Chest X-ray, AP view. Patient: 56 years old, sex F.
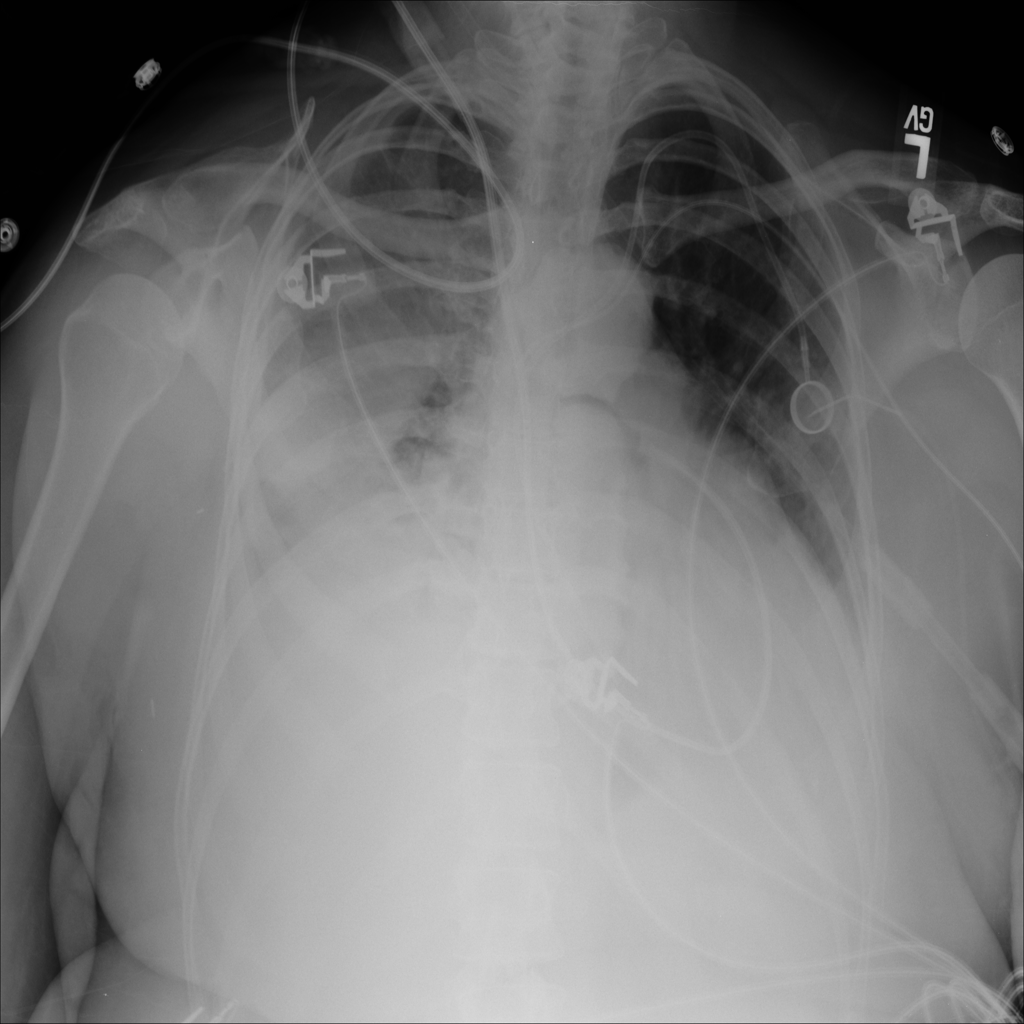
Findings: Cardiomegaly, Consolidation, Mass